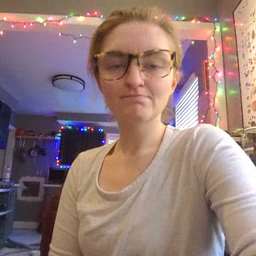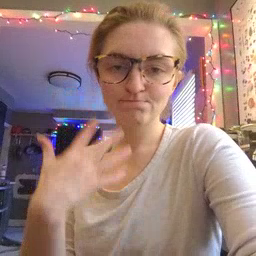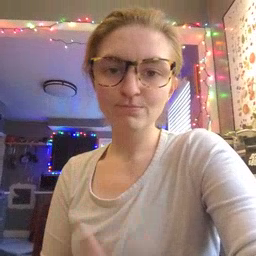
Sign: sad